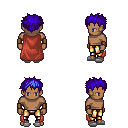
a pixel art fantasy rpg character, male body template, human, dark skin, maroon cape, gold greaves, blue bedhead hairstyle, leather bracers, white slippers, four views (front, back, left, right), 2x2 character sprite sheet, small pixel art, hard edges, no anti-aliasing